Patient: sex M, age 81
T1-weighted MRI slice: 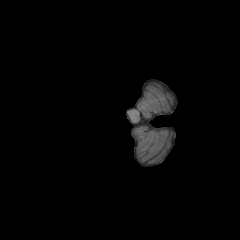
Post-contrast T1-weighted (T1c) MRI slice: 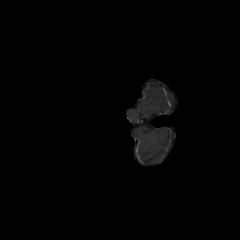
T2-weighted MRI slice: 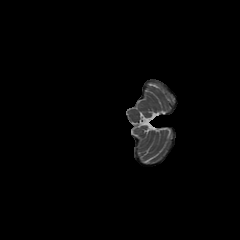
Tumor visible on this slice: no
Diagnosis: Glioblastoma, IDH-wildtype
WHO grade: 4